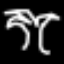
Label: palm tree